Question:
I need to display all open MDI forms when I click the 'window' button in the menu strip. It should drop down and give you an option to select the active one. This is probably some simple answer but I have looked in so many places.
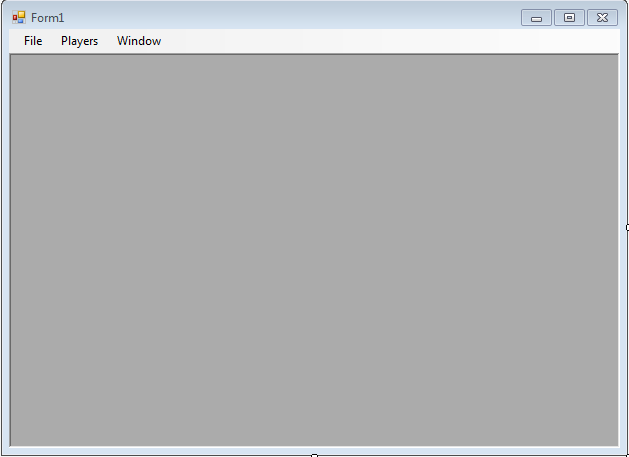
Answer: I think you want this:
<URL>
which you get by setting the property 'MdiWindowListItem' on the menu strip
<URL>